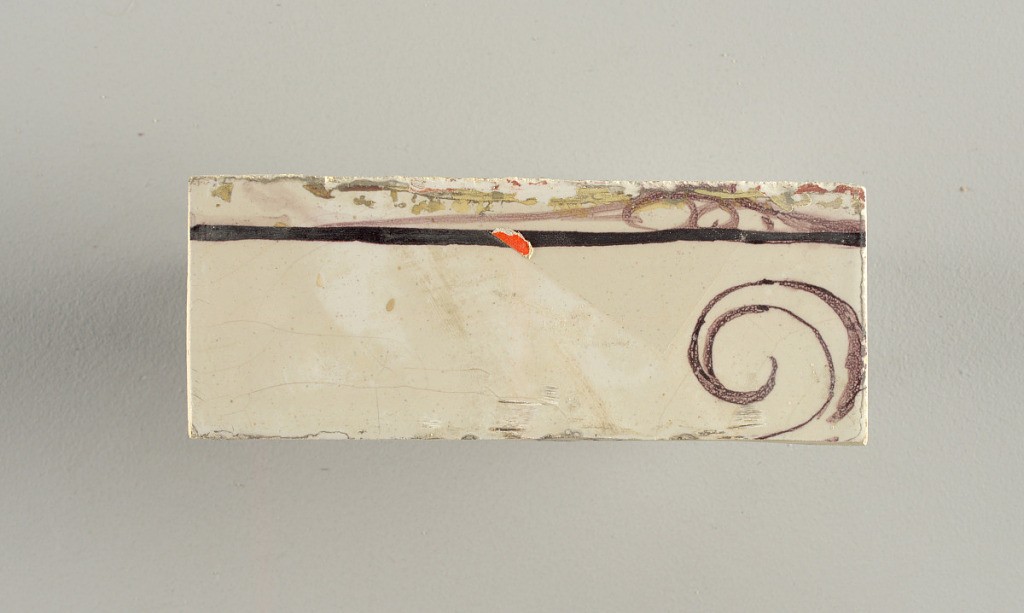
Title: Wall facing
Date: ca. 1725
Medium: tin-glazed earthenware, underglaze
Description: Running design for a frieze or a dado, composed of scrolls of foliage and strapwork, and four repeating motifs--a seated woman in a small upright oval medallion, a putto seated on a rocailled base, and strapwork in axial pattern.  The various panels, A to F, show various repeats of the same design, all being five tiles high and a varying number of tiles wide.